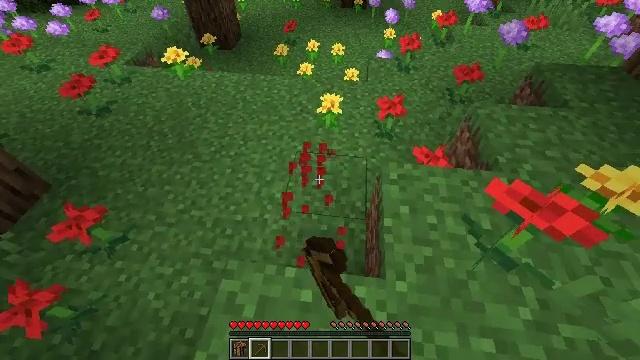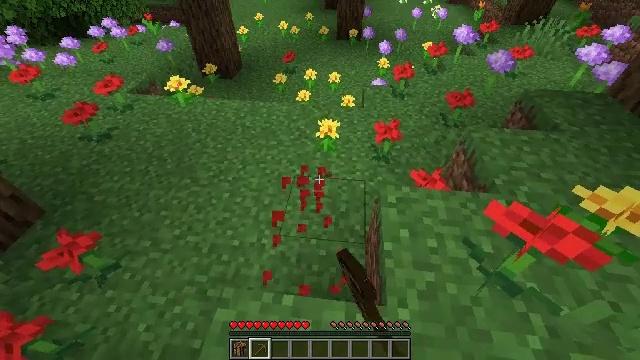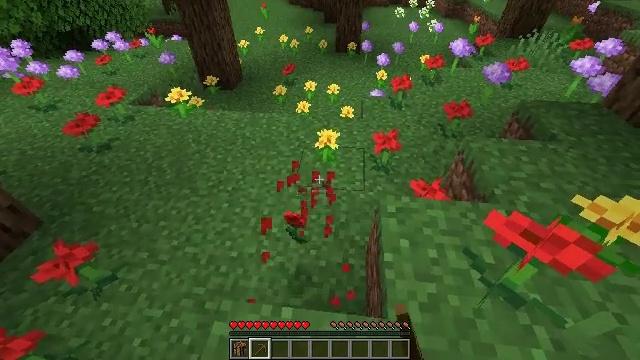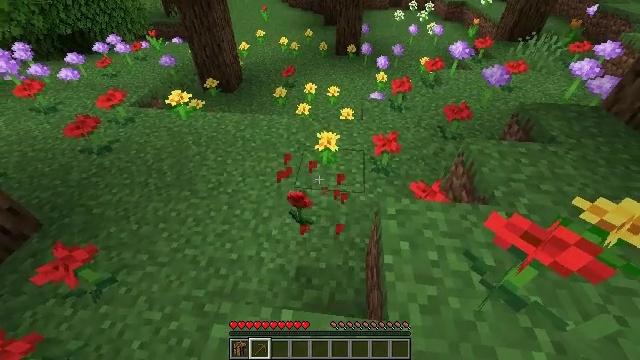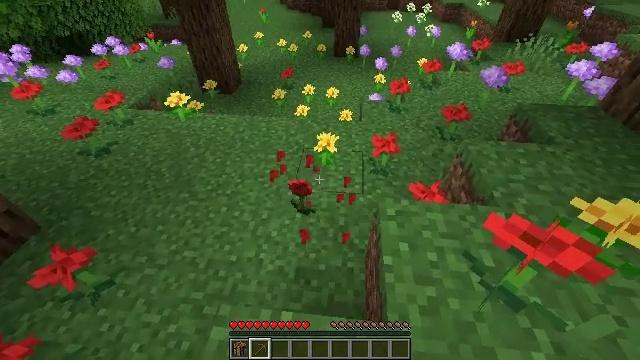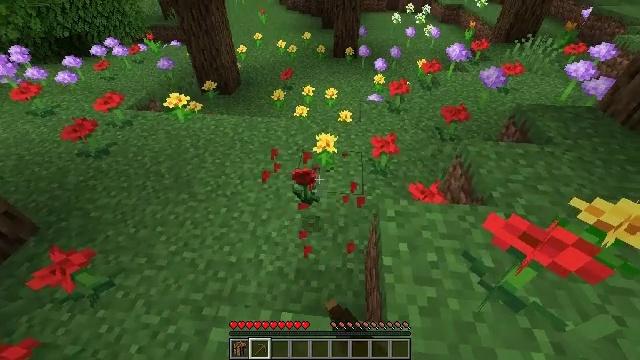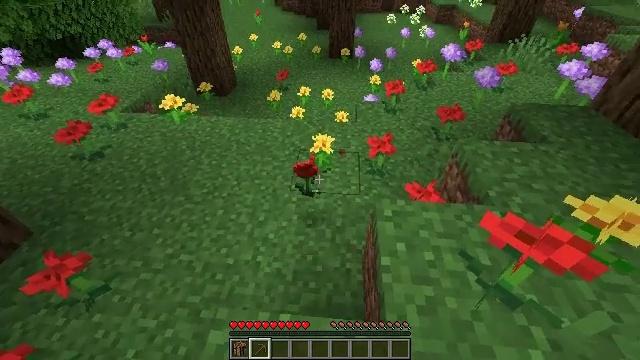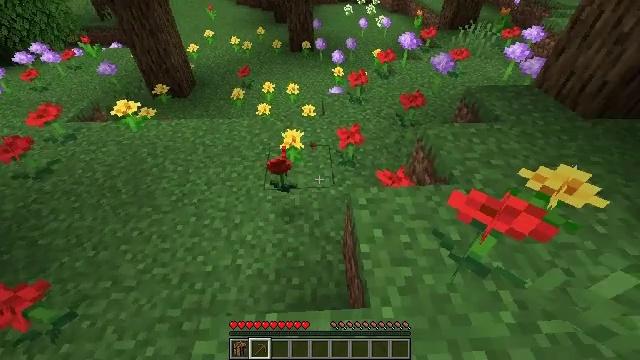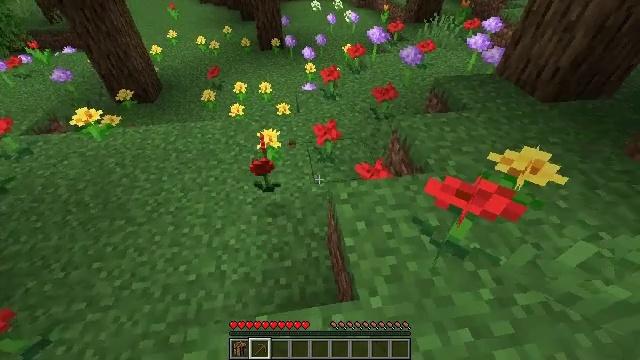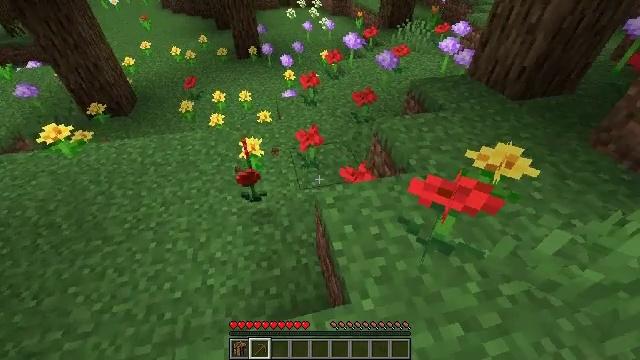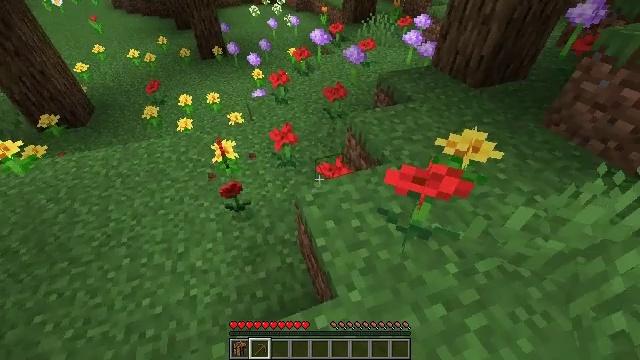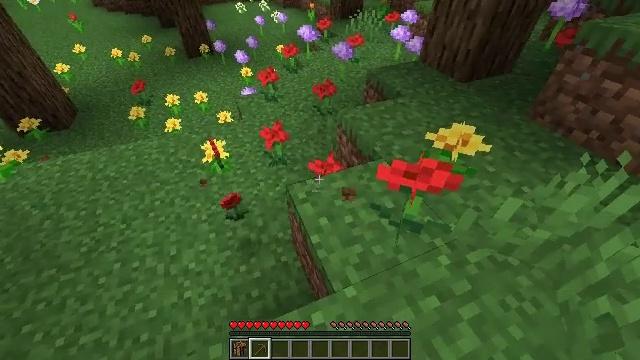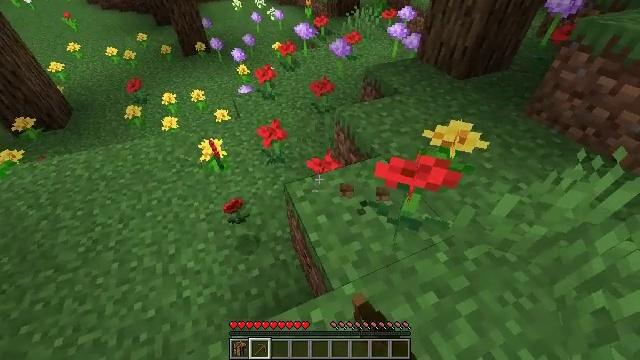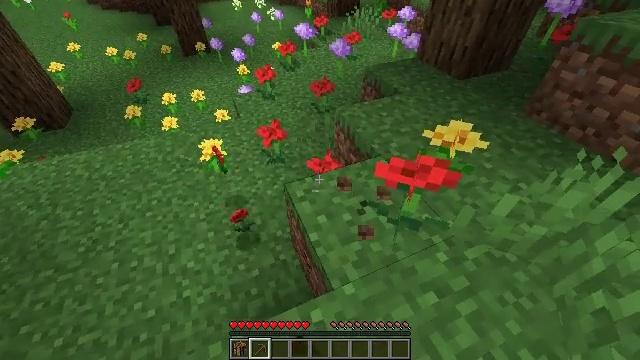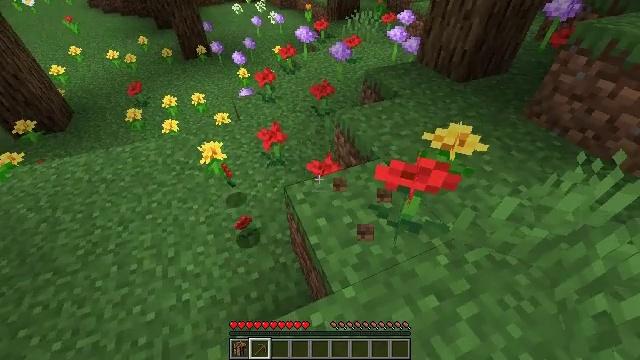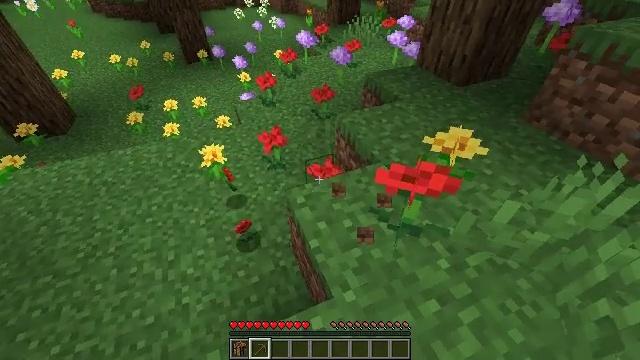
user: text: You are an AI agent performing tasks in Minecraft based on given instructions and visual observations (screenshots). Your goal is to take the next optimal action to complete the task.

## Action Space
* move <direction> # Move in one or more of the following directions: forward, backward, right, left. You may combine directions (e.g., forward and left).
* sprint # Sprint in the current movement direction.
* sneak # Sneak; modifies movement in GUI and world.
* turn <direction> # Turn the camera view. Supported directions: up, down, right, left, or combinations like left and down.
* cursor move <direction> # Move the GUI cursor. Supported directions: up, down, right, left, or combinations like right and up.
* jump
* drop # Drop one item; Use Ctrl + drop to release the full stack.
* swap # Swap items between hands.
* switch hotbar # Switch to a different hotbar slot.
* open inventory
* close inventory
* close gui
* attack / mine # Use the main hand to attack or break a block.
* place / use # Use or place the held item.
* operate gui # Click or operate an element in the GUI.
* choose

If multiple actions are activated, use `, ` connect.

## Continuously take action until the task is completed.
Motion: motion action
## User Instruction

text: Collect the poppy by clicking on it.
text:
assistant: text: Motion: turn up
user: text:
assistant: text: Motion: turn up
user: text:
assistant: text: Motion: no_op
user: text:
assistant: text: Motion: attack / mine
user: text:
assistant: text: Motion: attack / mine
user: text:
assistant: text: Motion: attack / mine
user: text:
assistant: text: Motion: turn right and down
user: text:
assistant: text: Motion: turn right
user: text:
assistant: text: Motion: turn right and up
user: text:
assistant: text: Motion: turn right
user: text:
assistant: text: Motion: turn right, attack / mine
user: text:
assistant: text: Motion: attack / mine
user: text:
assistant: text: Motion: attack / mine
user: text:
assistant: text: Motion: no_op
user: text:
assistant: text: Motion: no_op
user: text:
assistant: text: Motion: turn up
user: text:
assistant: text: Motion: no_op
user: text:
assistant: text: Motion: attack / mine
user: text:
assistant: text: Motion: attack / mine
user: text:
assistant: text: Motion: attack / mine
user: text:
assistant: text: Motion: turn left
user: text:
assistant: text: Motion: turn left
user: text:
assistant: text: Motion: turn left
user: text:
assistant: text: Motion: no_op